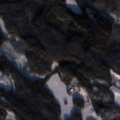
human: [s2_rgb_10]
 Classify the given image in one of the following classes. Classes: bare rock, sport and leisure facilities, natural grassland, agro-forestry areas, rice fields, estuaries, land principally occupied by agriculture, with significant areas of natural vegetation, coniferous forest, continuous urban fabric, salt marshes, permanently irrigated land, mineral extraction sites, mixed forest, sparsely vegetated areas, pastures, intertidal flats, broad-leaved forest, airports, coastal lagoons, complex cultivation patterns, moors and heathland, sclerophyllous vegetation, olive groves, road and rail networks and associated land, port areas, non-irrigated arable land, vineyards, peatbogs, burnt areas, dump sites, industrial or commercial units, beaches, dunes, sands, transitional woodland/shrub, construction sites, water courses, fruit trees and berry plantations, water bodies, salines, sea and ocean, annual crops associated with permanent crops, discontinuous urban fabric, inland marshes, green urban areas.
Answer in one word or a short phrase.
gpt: coniferous forest, mixed forest, transitional woodland/shrub